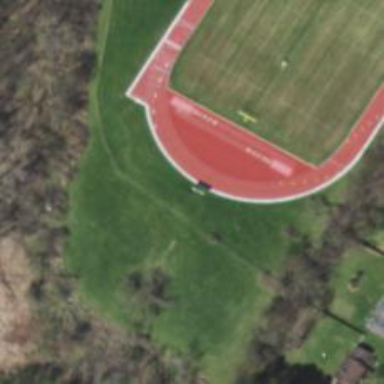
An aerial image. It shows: Track located within leisure land area.